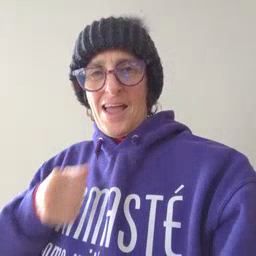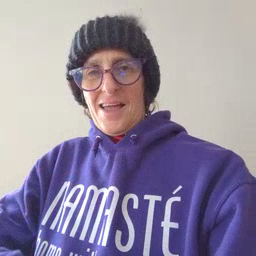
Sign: hide